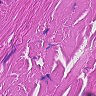
Metastatic tissue present: no